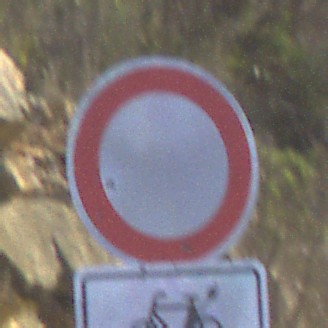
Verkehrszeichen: VerbotFahrzeugeAllerArt
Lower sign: EinspurigeFahrzeugeFrei4
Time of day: MorningAfternoon
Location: Outdoor (RoadRail)
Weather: PartlyCloudy
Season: NotSpecified
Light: Natural